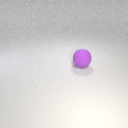
large purple rubber sphere